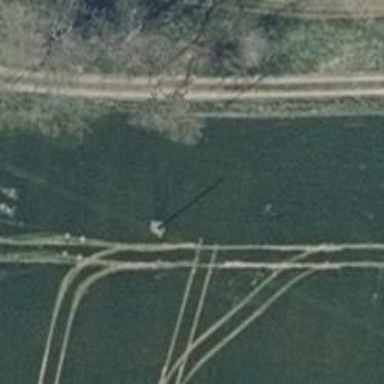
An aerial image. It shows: Minor power line.